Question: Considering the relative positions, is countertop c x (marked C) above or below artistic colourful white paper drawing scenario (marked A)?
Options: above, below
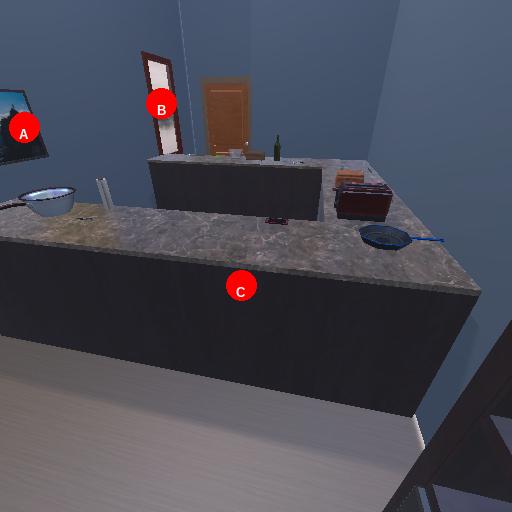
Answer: above